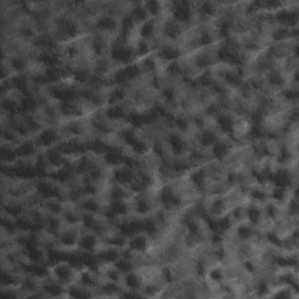
Label: non_frost